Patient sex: M
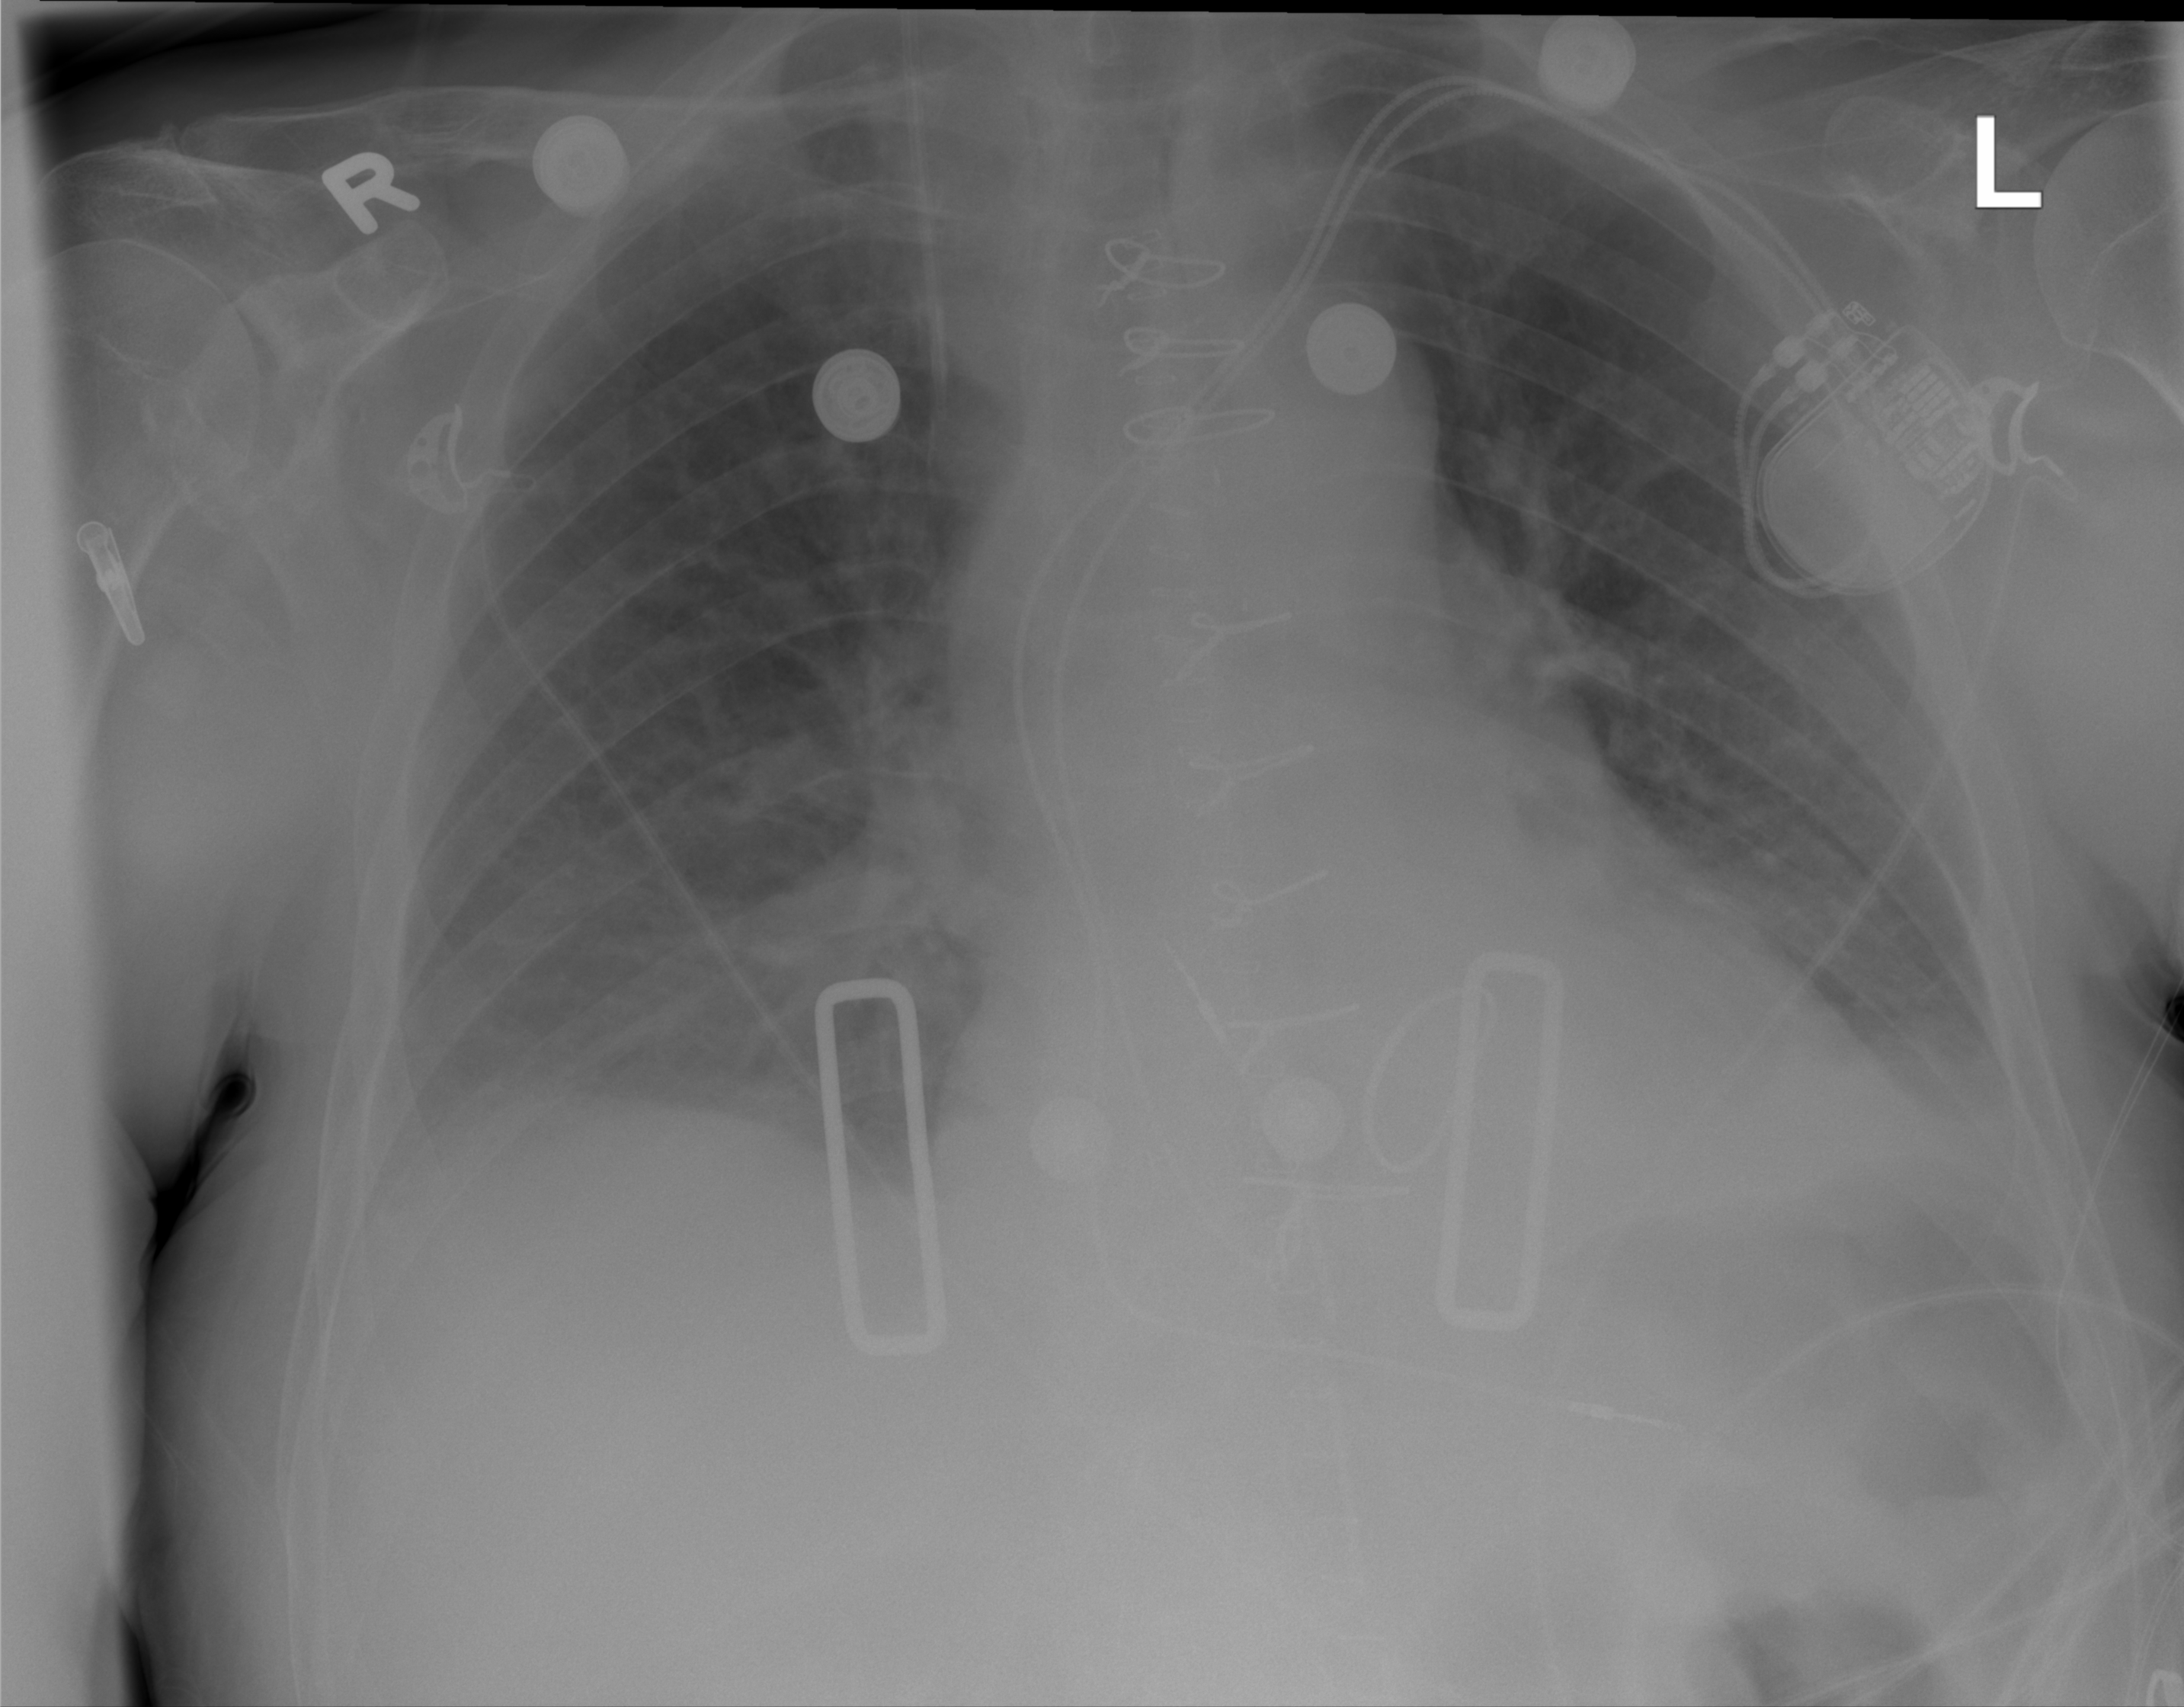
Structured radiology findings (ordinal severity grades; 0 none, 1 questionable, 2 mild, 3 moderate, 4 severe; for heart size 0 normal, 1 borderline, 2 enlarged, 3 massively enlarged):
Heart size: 2
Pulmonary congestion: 2
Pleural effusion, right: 2
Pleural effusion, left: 2
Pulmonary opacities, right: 2
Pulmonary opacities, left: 0
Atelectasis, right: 2
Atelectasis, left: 2